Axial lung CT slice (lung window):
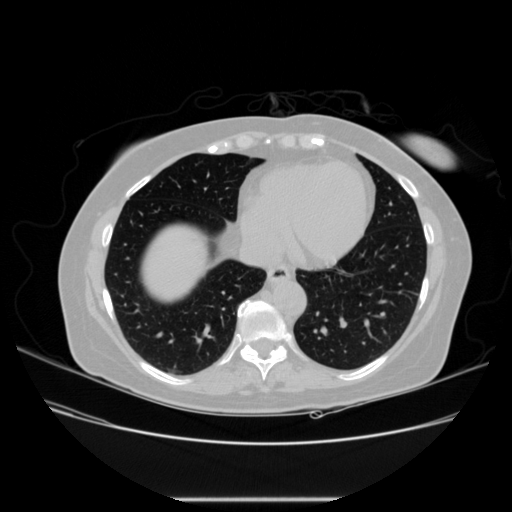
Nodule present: no